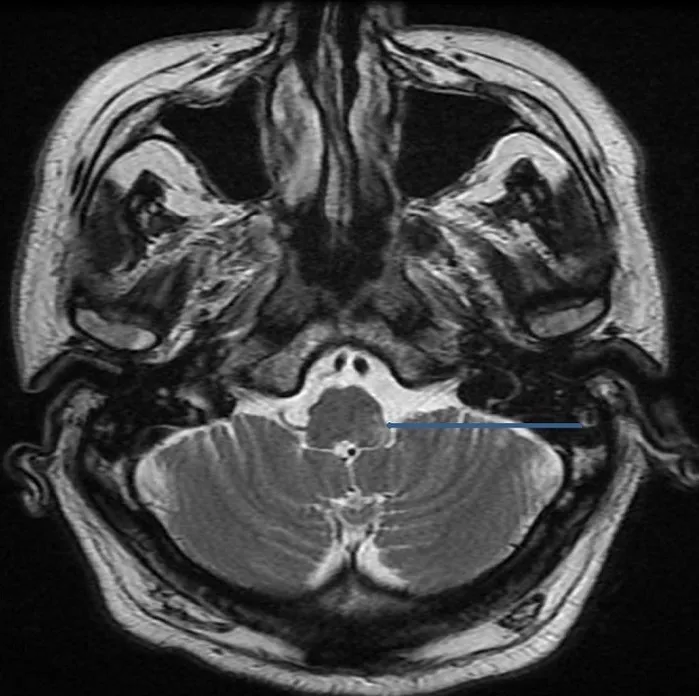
Cranial MRI showing a hyperintense lesion on T2 sequences in the right lateral medullary region.
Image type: radiology (mri)